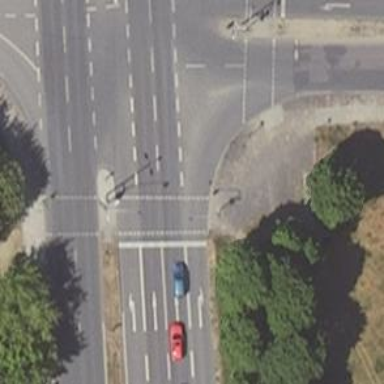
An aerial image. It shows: Road with traffic signals at crossing.